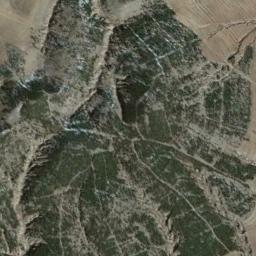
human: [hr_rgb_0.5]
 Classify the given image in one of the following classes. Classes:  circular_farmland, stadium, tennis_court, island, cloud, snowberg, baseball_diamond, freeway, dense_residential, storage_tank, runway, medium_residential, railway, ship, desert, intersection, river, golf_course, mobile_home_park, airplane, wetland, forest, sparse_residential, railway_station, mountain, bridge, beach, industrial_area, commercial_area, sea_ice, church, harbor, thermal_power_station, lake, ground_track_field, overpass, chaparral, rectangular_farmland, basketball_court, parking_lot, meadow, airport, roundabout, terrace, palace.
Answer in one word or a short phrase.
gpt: mountain